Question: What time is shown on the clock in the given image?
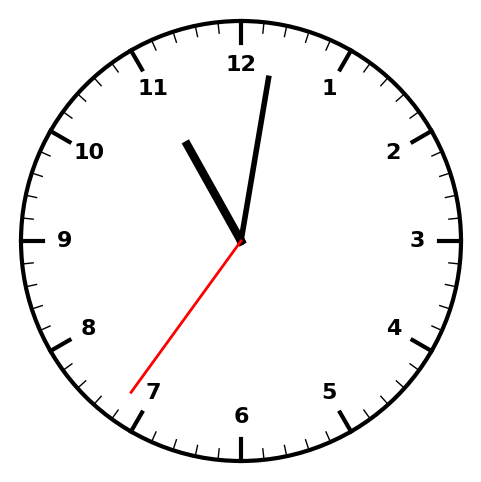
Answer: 11:01:36